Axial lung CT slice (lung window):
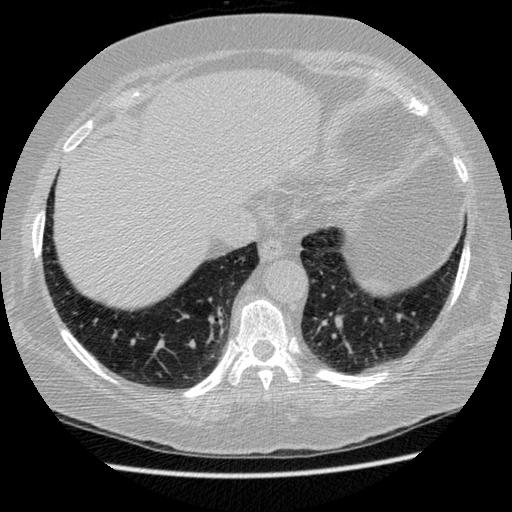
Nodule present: no